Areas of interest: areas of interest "Art Gallery"
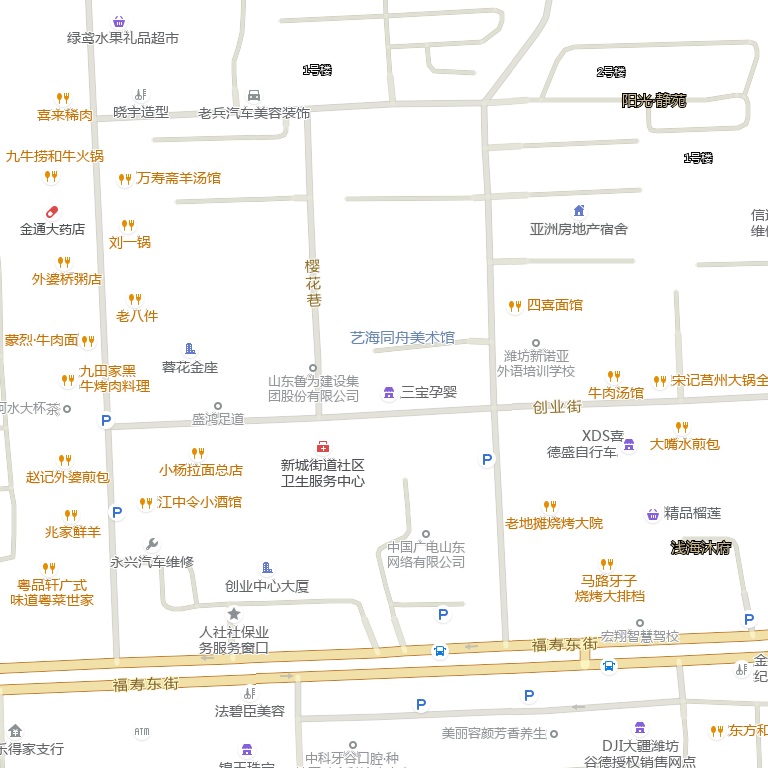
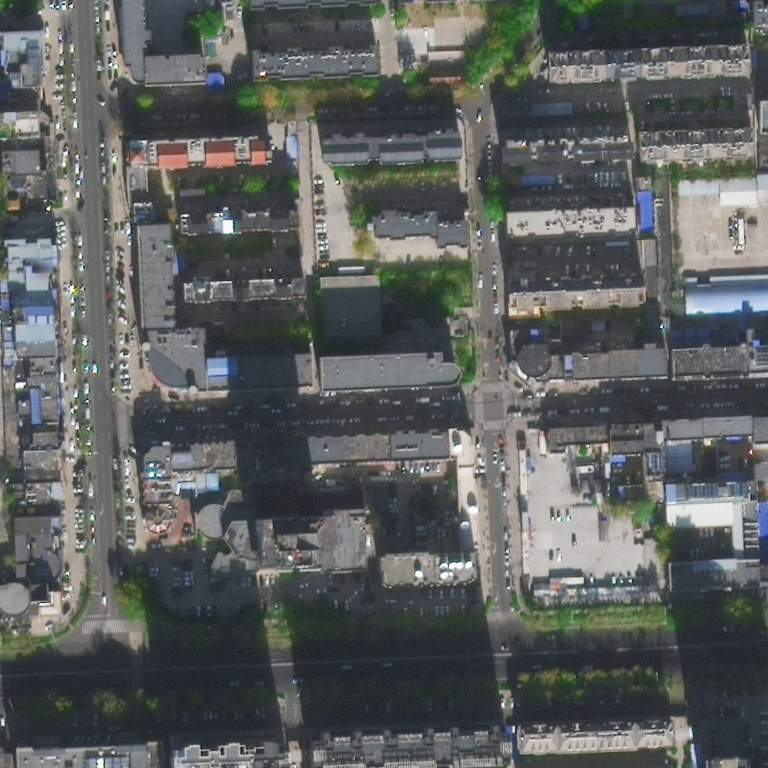